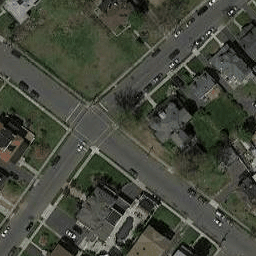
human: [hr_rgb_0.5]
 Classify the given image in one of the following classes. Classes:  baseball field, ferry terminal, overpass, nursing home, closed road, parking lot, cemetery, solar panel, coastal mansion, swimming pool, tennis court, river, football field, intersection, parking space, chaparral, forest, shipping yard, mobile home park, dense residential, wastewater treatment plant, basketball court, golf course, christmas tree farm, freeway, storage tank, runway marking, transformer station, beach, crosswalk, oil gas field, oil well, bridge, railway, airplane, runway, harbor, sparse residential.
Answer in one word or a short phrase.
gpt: intersection